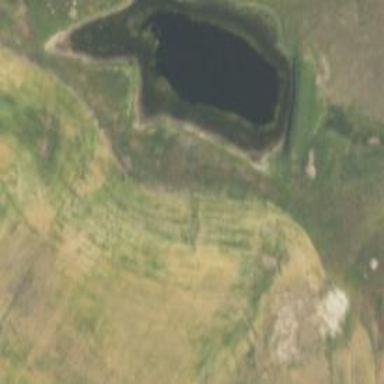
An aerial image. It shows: Reservoir area.